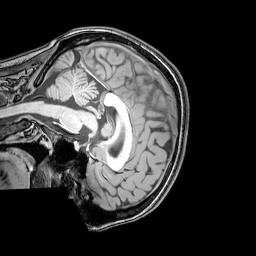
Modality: T1w
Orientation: sagittal
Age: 25
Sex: female
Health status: healthy
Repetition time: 0.081 s
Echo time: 0.037 s